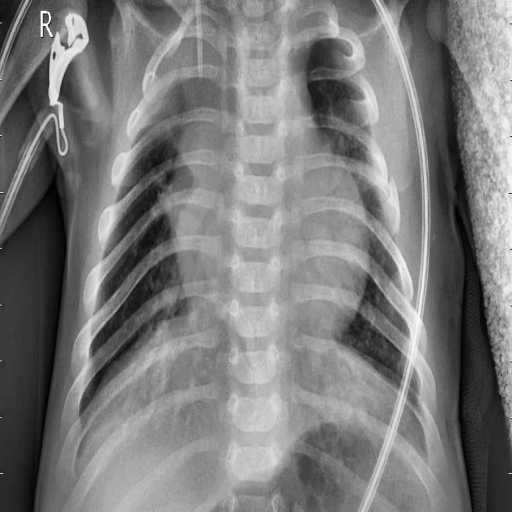
Finding: PNEUMONIA